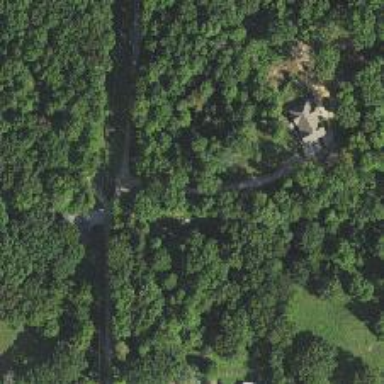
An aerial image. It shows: Driveway.